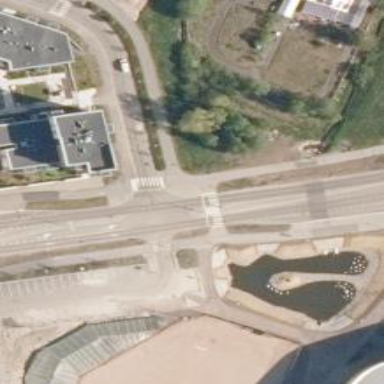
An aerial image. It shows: Asphalt cycleway with marked crossing.